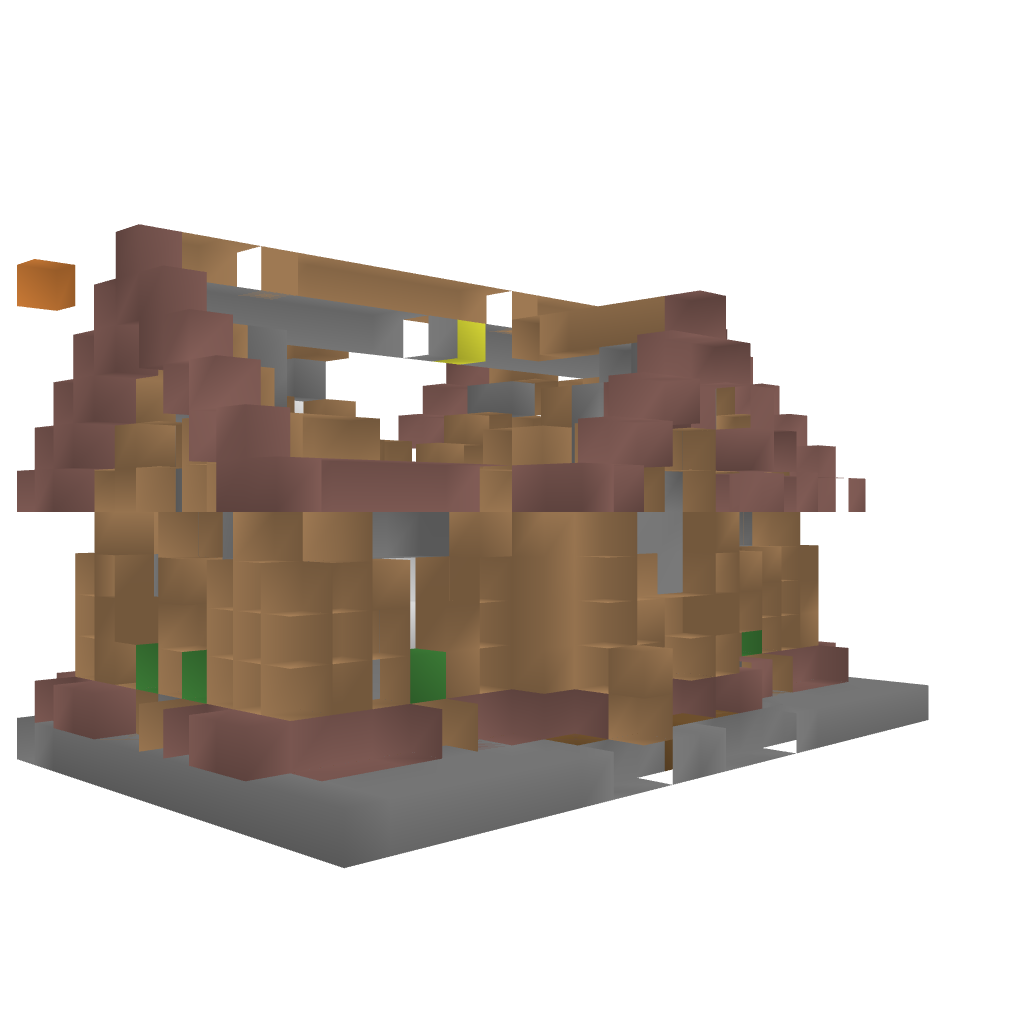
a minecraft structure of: Small Cozy House bad low quality